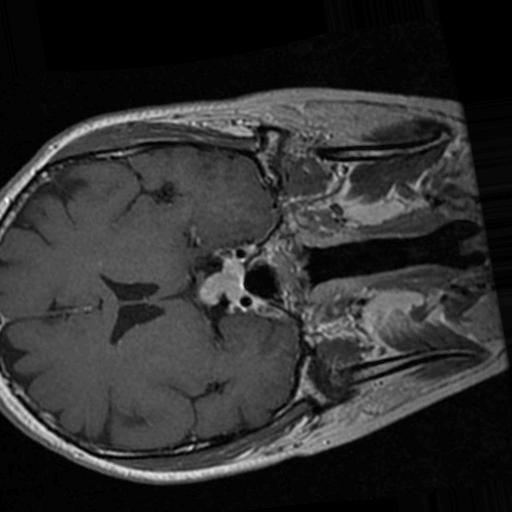
Label: brain_tumor